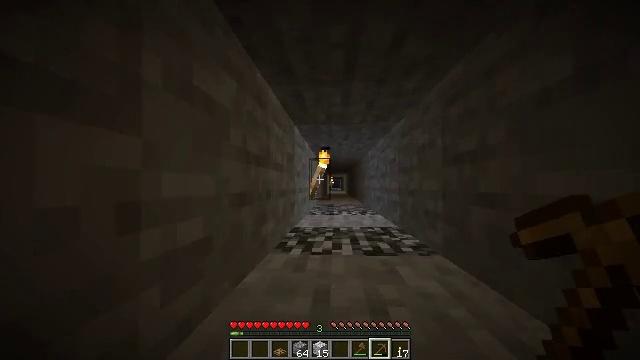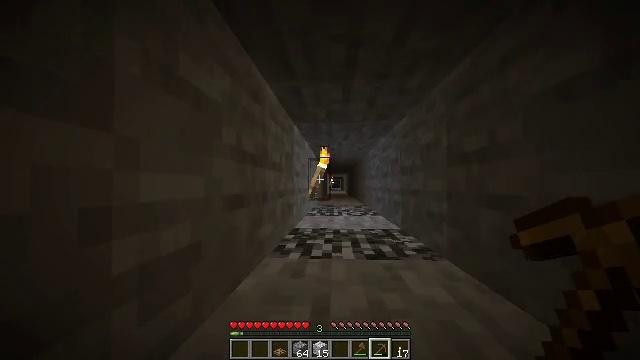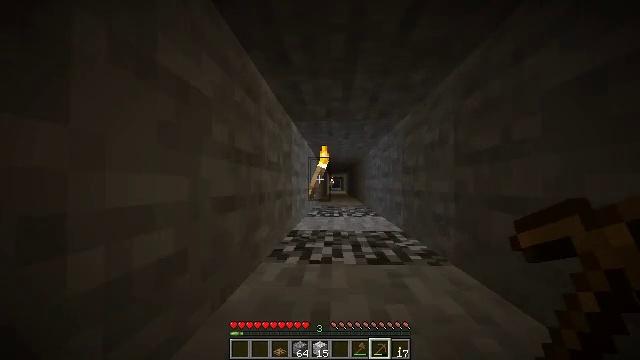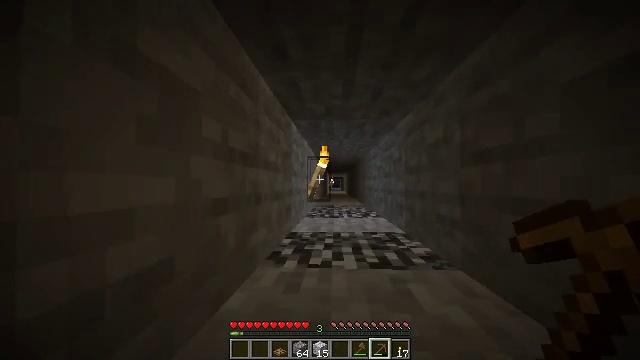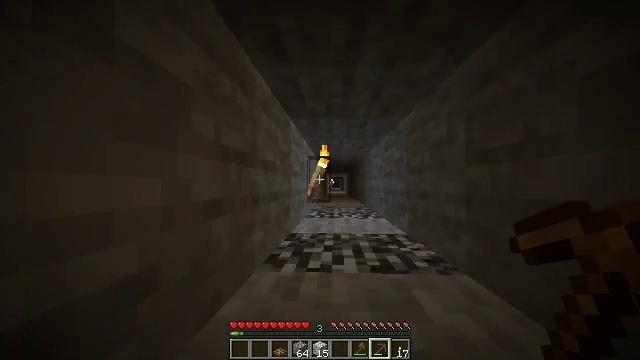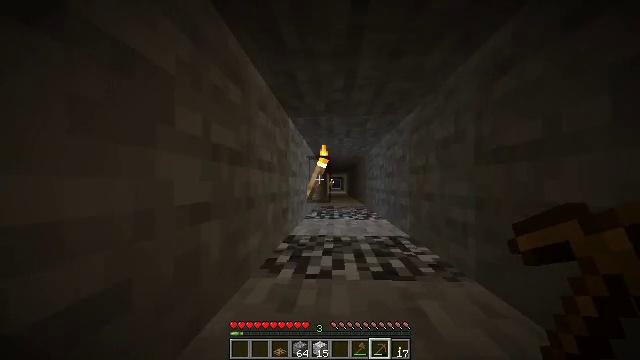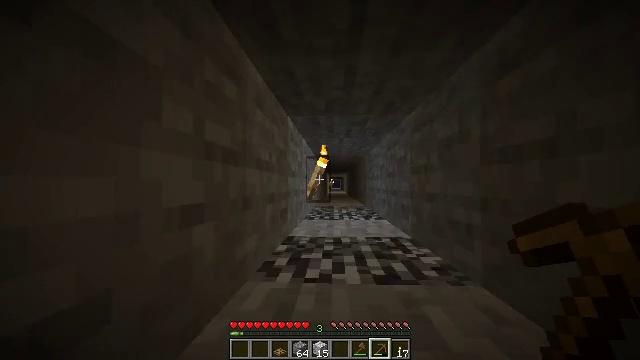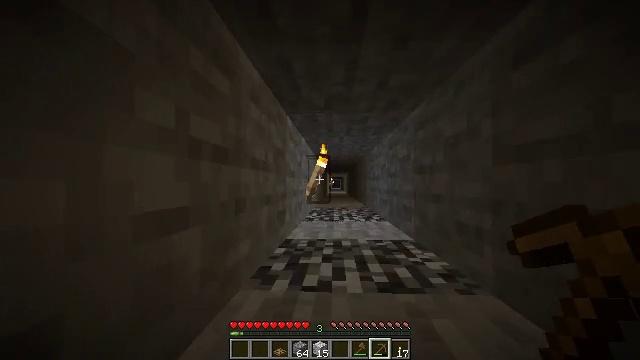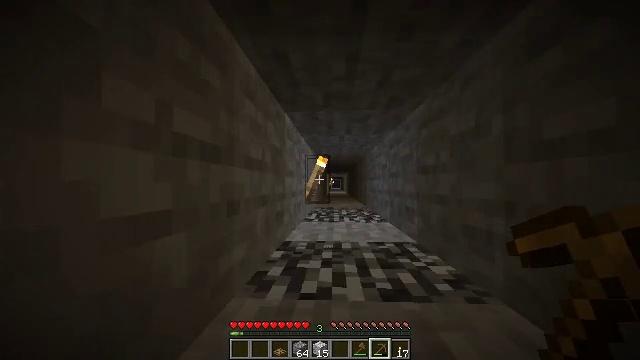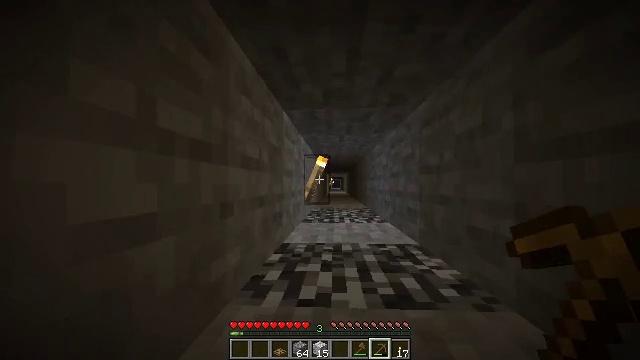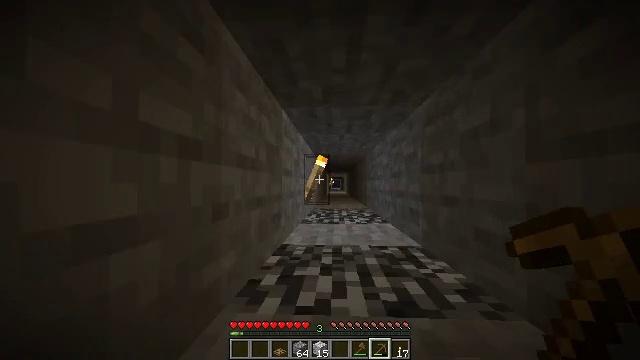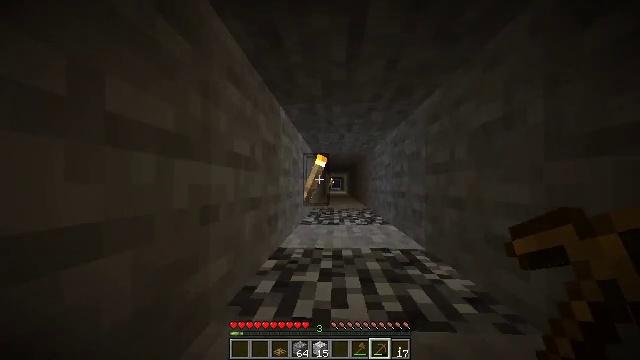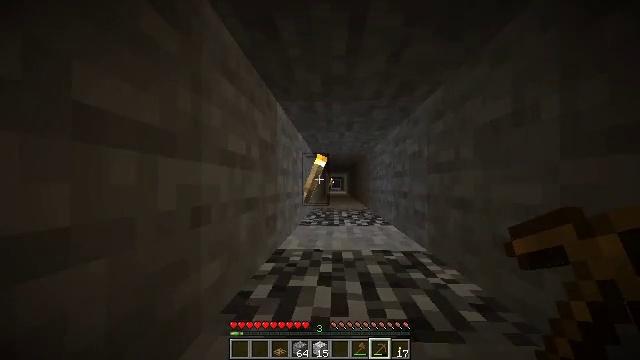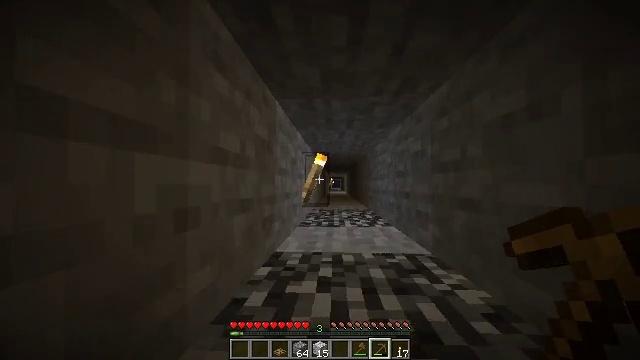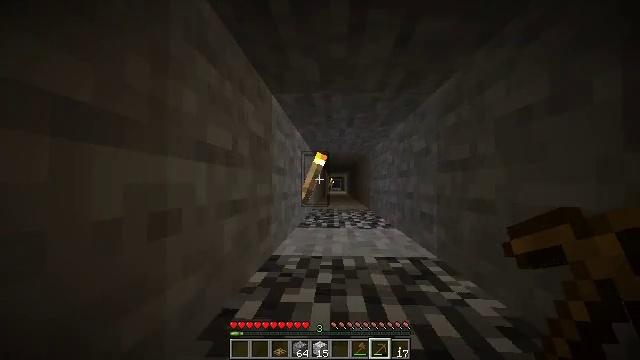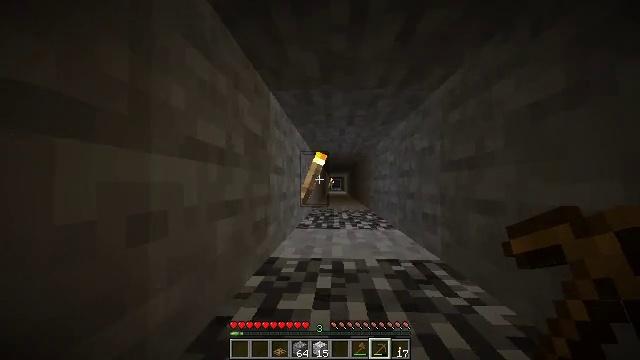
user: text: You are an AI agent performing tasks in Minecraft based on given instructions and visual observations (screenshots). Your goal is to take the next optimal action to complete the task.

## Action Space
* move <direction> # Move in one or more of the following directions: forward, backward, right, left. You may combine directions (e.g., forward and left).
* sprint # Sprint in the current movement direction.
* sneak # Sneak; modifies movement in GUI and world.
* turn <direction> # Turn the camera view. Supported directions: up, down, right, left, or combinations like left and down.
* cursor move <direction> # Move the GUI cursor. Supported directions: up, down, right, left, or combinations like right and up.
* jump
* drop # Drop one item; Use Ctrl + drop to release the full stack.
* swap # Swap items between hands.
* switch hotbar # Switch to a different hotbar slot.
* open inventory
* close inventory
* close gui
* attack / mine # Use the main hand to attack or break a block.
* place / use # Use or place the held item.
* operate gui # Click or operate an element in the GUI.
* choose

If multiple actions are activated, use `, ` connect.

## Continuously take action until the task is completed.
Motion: motion action
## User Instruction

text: Take down the wall torch for reuse.
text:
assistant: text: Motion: move forward
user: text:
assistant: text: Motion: move forward
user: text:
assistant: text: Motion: move forward
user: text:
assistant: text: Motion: move forward
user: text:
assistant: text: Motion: move forward
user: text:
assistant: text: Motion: move forward
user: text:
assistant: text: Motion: move forward
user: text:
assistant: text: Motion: move forward
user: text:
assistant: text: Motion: move forward
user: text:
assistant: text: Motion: move forward
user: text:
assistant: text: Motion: move forward
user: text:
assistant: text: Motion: move forward
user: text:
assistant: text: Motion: move forward
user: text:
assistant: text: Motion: move forward
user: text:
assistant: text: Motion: move forward
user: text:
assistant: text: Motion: move forward
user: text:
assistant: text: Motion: move forward
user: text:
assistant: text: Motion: move forward
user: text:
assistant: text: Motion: move forward
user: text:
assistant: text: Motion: move forward
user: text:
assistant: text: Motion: move forward
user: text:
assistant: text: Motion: move forward
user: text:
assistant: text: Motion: move forward
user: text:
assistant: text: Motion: move forward
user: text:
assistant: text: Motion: move forward
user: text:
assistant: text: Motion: move forward
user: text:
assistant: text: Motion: move forward
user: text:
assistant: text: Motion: move forward
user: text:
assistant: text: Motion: move forward
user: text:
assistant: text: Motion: move forward